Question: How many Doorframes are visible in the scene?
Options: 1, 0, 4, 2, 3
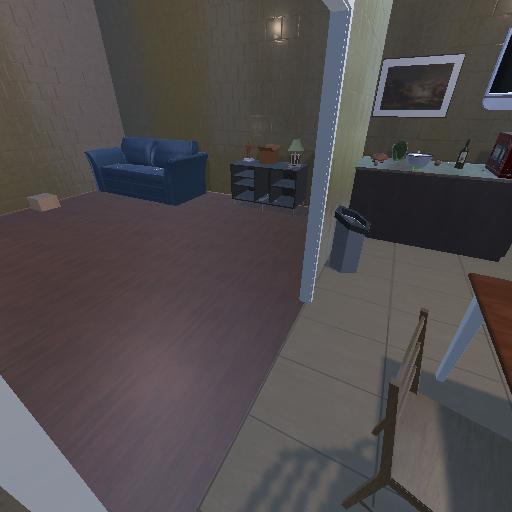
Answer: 1